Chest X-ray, PA view. Patient: 73 years old, sex M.
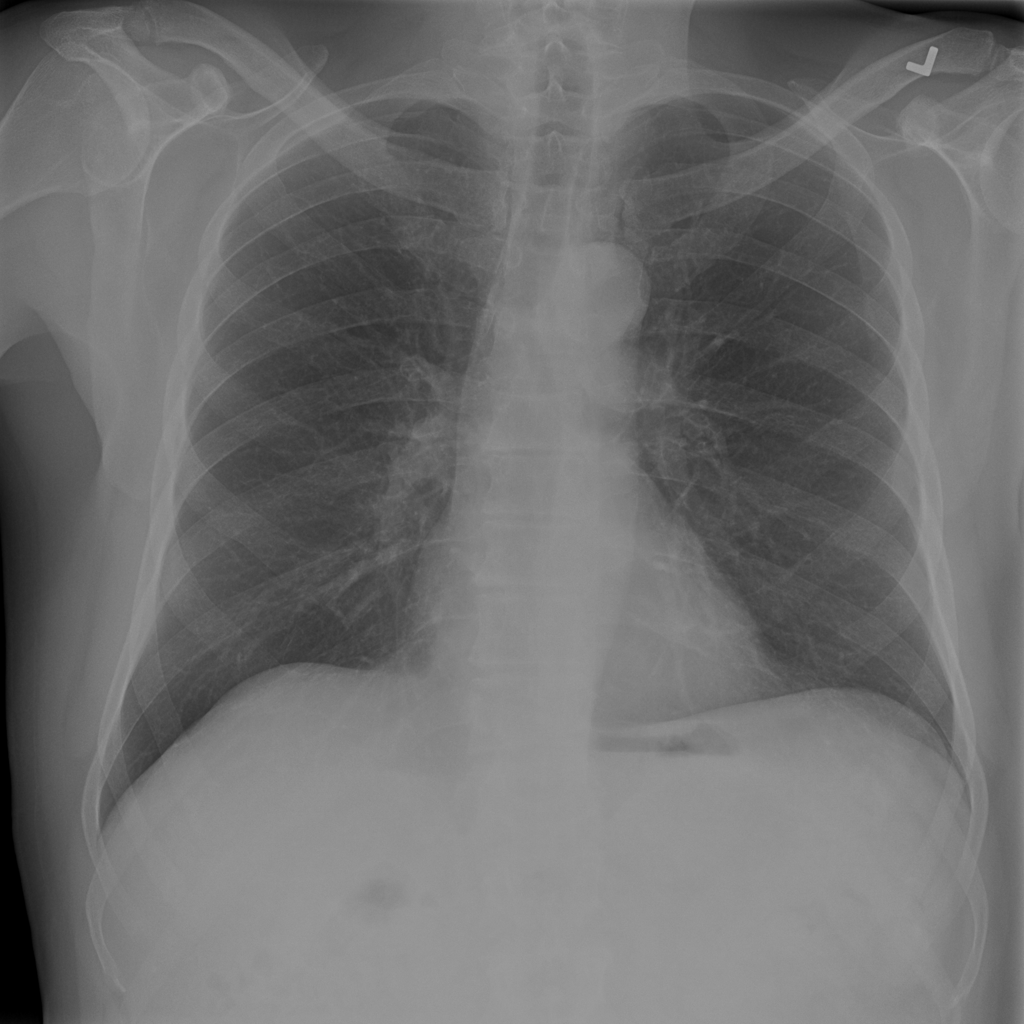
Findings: No Finding